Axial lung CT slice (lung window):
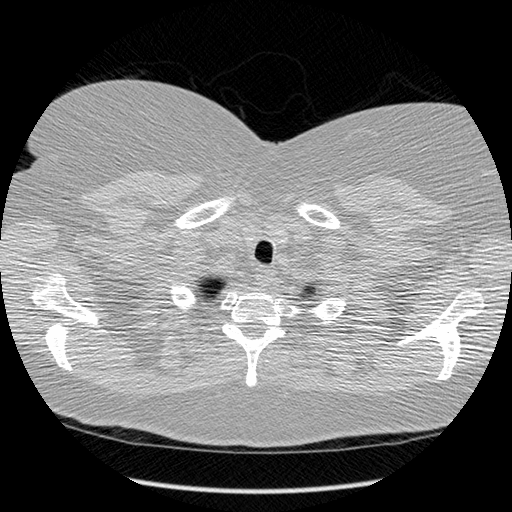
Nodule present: no